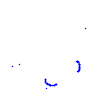
Particle: proton